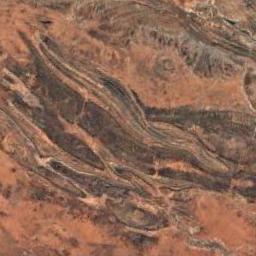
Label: desert